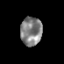
Tissue: prostate
Cell type: T cells
Senescence score: 0.3509
Nuclear area (px): 604
Mean DAPI intensity: 131.859